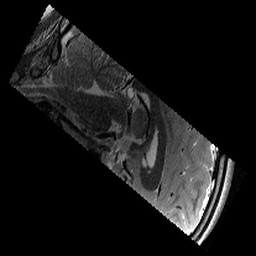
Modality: T2w
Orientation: sagittal
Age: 11
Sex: male
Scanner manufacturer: siemens
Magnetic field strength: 3 T
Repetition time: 9.23 s
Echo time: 0.067 s